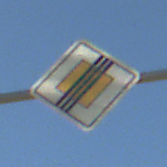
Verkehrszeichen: EndeVorfahrtsstrasse
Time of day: MorningAfternoon
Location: Outdoor (Nature)
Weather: PartlyCloudy
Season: NotSpecified
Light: Natural